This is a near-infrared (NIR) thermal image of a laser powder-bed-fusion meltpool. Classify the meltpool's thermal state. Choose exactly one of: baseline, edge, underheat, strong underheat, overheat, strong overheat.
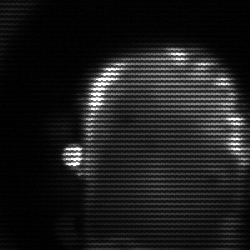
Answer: baseline